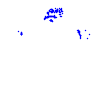
Particle: proton